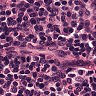
Metastatic tissue present: no